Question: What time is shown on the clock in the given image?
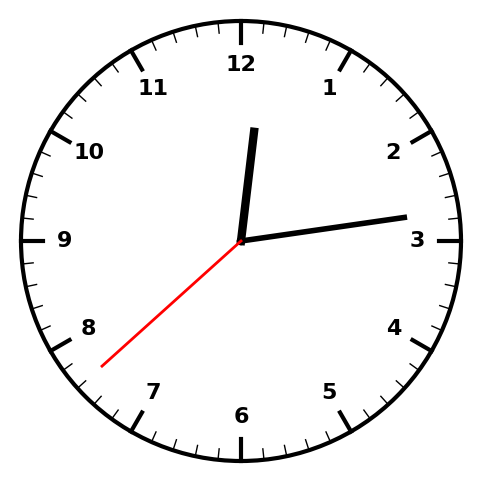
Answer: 12:13:38